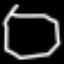
Label: octagon